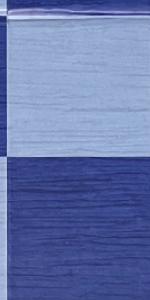
Label: Empty